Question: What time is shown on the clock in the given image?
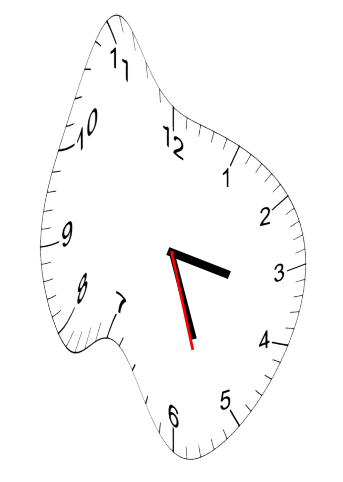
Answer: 03:26:27